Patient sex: F
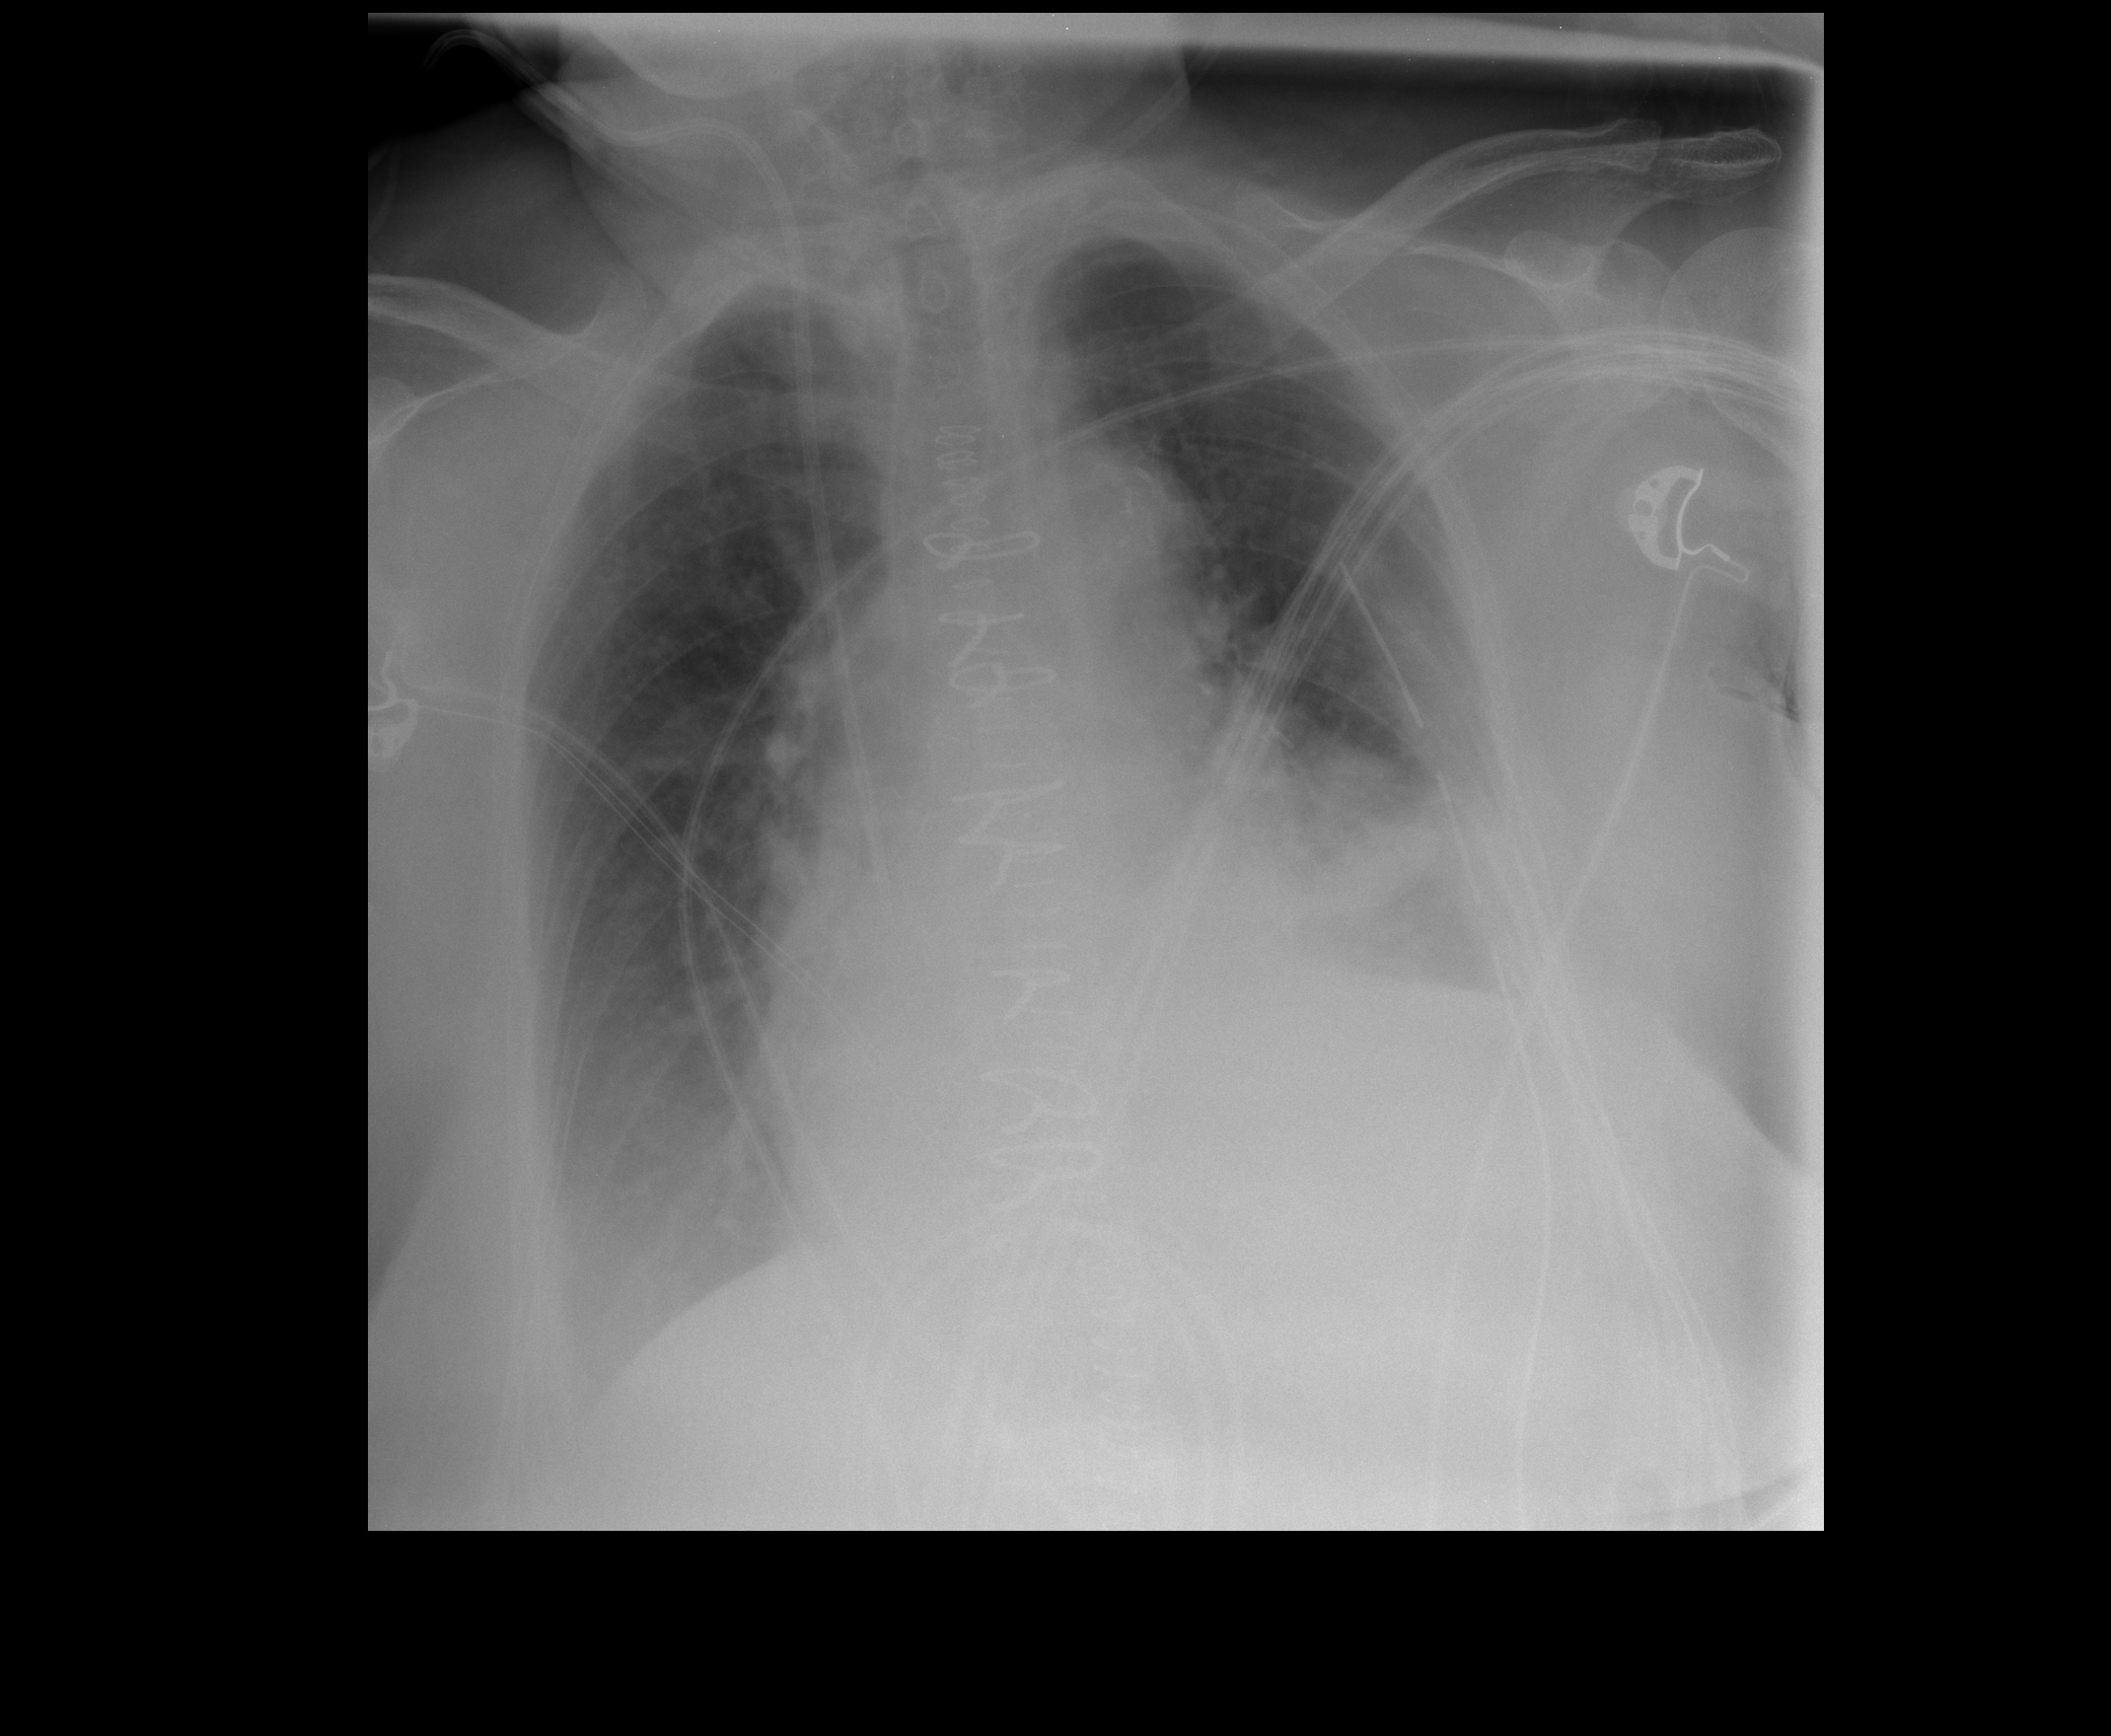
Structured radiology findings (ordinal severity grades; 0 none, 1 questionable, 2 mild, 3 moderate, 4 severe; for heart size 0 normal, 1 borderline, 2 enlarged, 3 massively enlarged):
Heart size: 2
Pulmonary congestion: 2
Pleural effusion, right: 2
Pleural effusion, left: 2
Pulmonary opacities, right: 0
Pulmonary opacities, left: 0
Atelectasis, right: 2
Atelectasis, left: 2